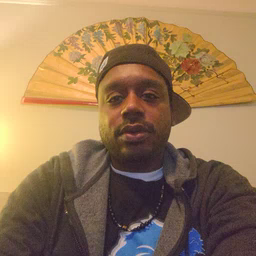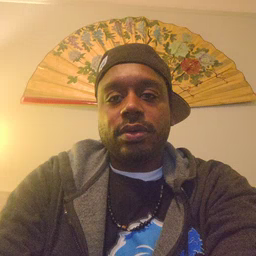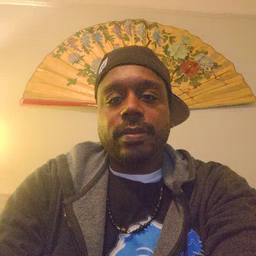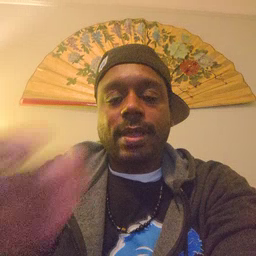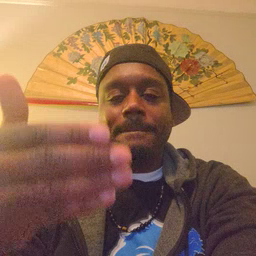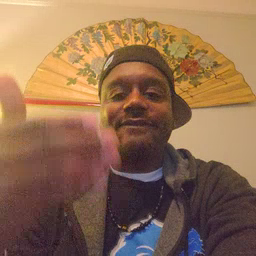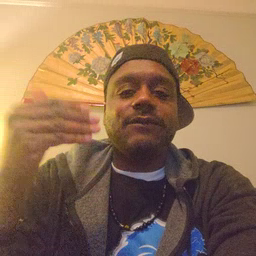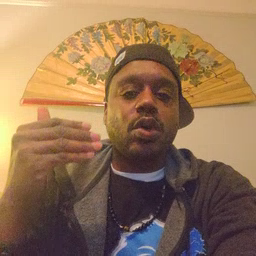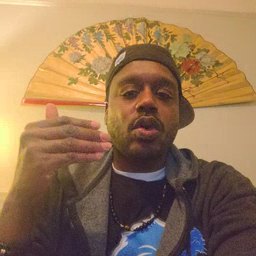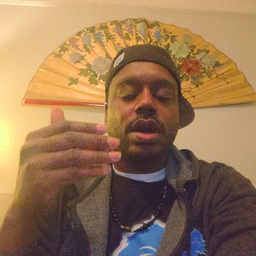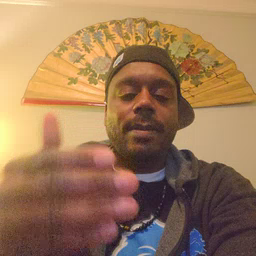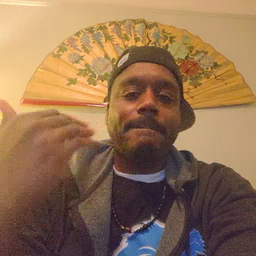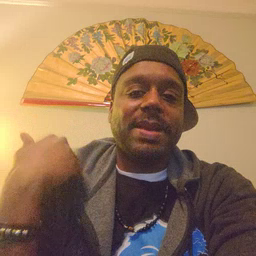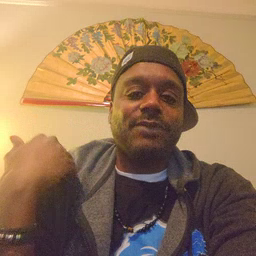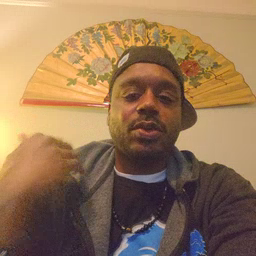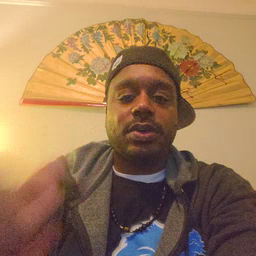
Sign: before